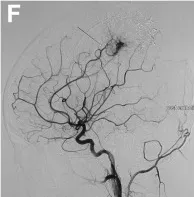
After the embolization, cerebral angiography showed that the bilateral middle meningeal artery no longer supplied blood to the tumor, and the tumor staining became weak.
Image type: radiology (x_ray)